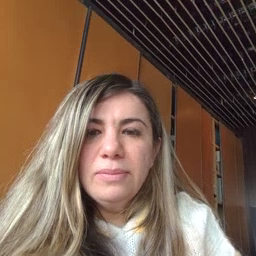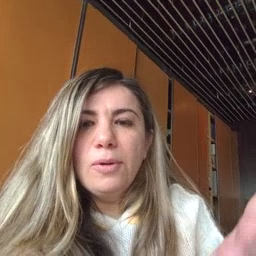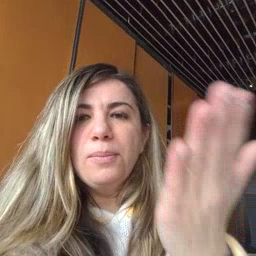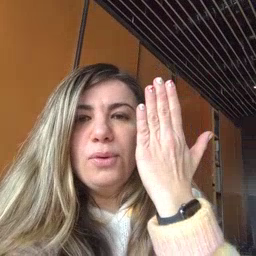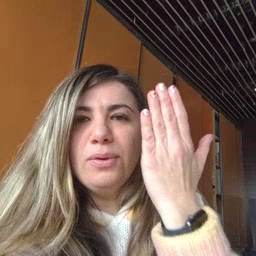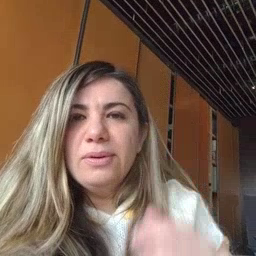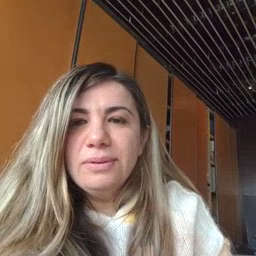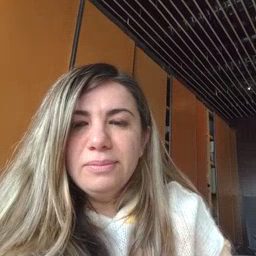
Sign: morning